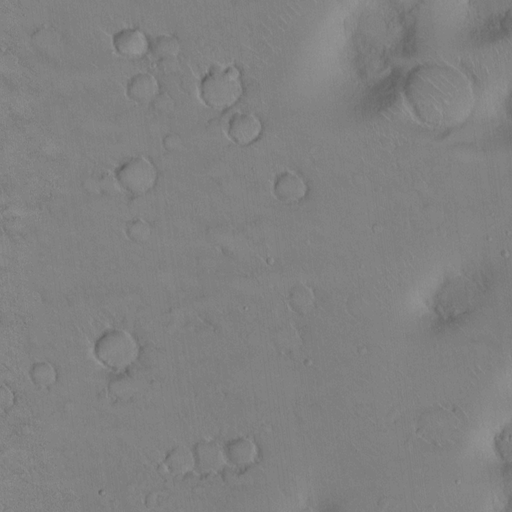
Classes present: Background, Cone